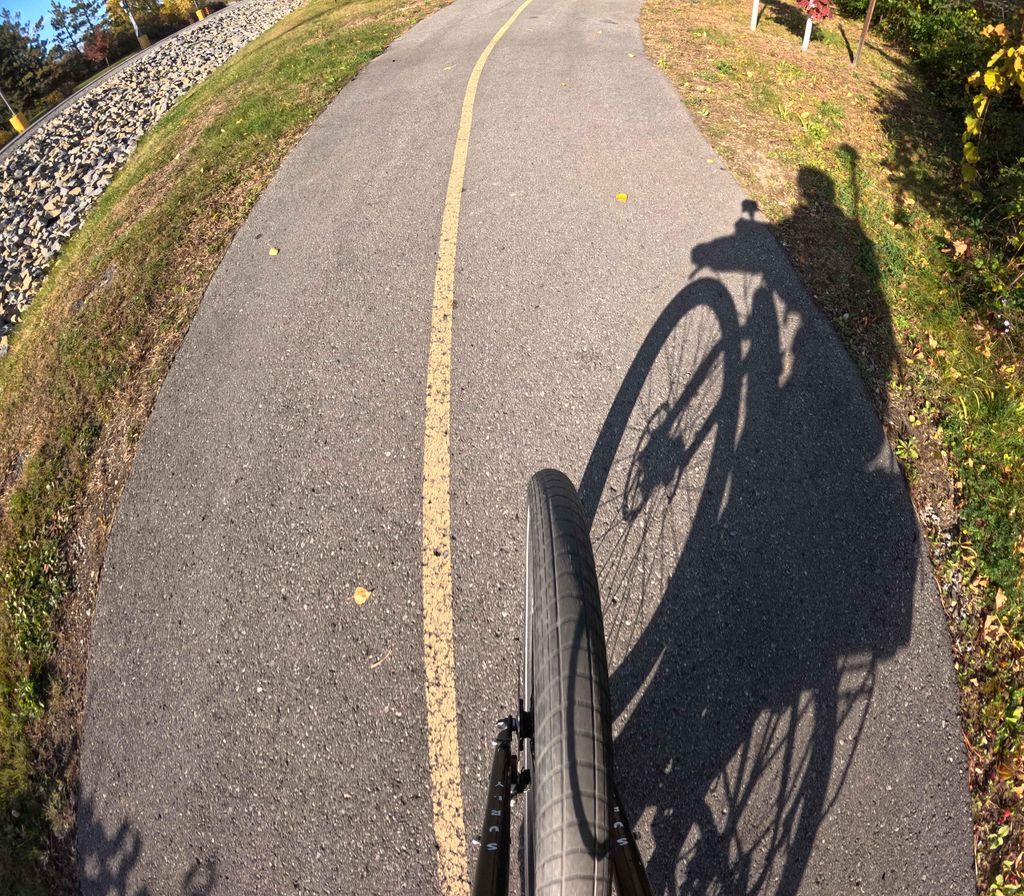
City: ottawa-gatineau